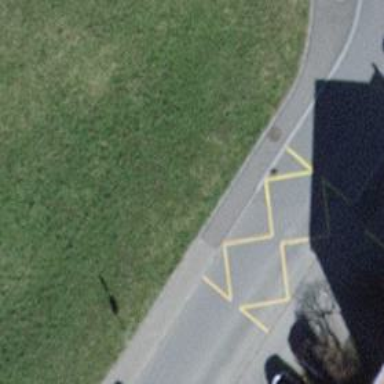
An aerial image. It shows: Bus stop with platform for public transport.